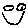
Label: smiley face